Aerial crown-view tile of a tropical tree (Barro Colorado Island, Panama), acquired 20250915:
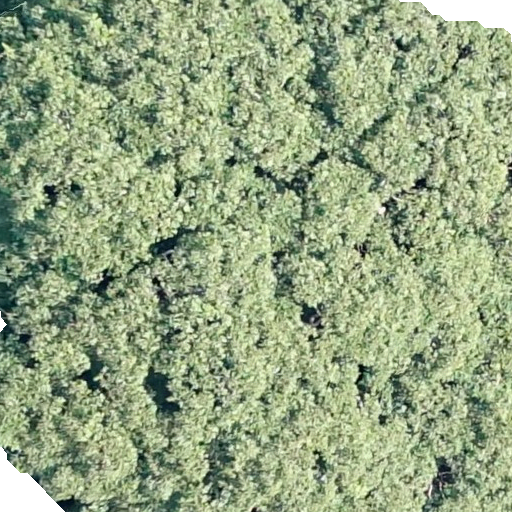
Species: Dipteryx oleifera
GBIF accepted scientific name: Dipteryx oleifera
Crown area: 542.552 m²